Question: all I have created a UI for my Personal Project but it's not looking as I wanted:

Can Someone guide me how to achieve this UI as attached here?
<URL>
<URL>
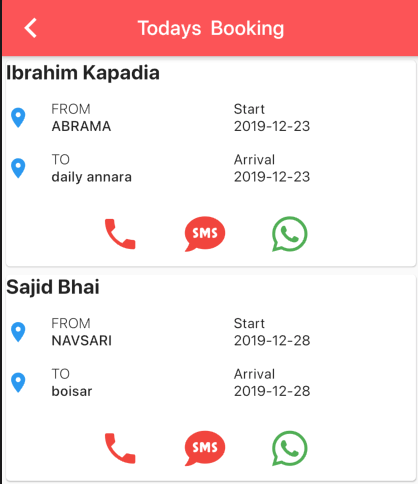
Answer: you can use 'ListTile' widget to obtain this image <URL>